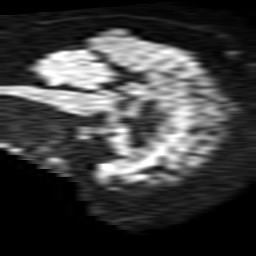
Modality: TRACE
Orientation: sagittal
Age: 80
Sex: female
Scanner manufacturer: philips
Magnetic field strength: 1.5 T
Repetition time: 3.639 s
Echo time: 0.09255 s